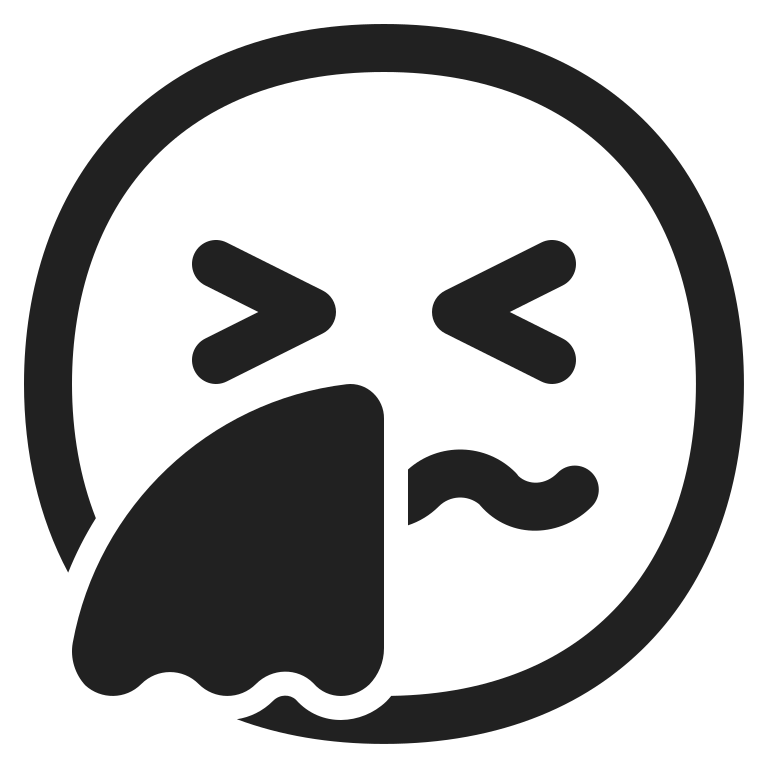
sneezing face high contrast